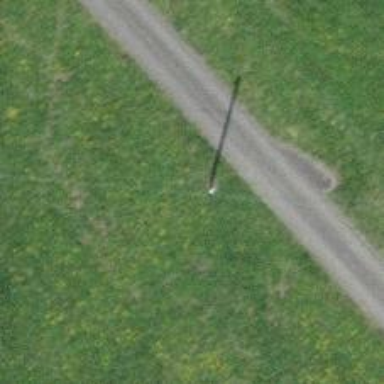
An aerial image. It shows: Power pole.